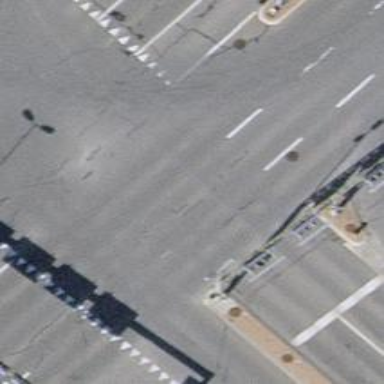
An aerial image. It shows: Secondary road with asphalt surface.